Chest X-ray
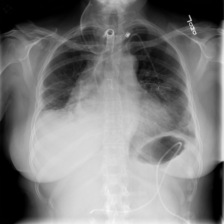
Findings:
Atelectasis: negative
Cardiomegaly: negative
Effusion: negative
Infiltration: negative
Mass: positive
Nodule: negative
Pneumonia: negative
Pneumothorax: negative
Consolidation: negative
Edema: negative
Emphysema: negative
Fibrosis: negative
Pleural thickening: negative
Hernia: negative